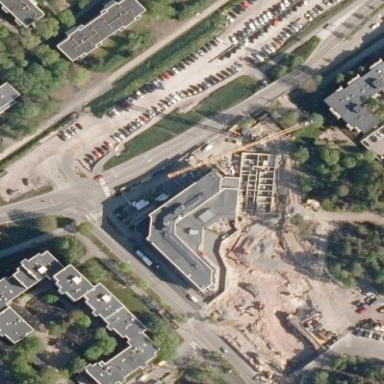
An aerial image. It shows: Civic building with flat roof.